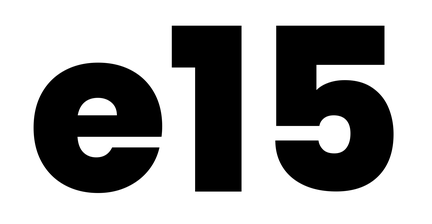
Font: Poppins-ExtraBold